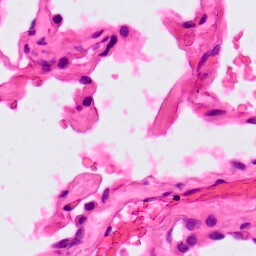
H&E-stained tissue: Lung